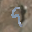
Label: 9